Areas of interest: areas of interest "Zhangjing Experimental Primary School"
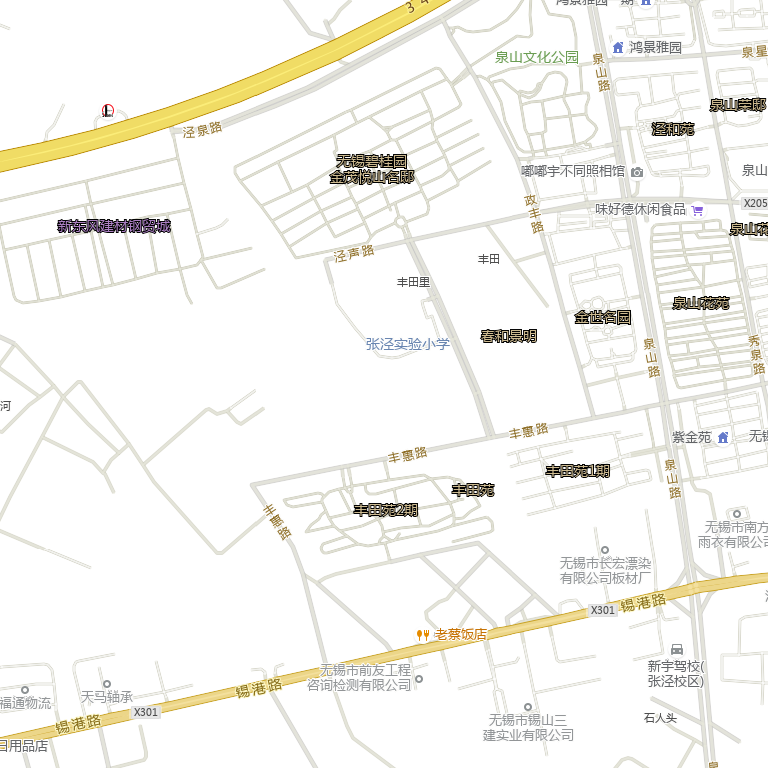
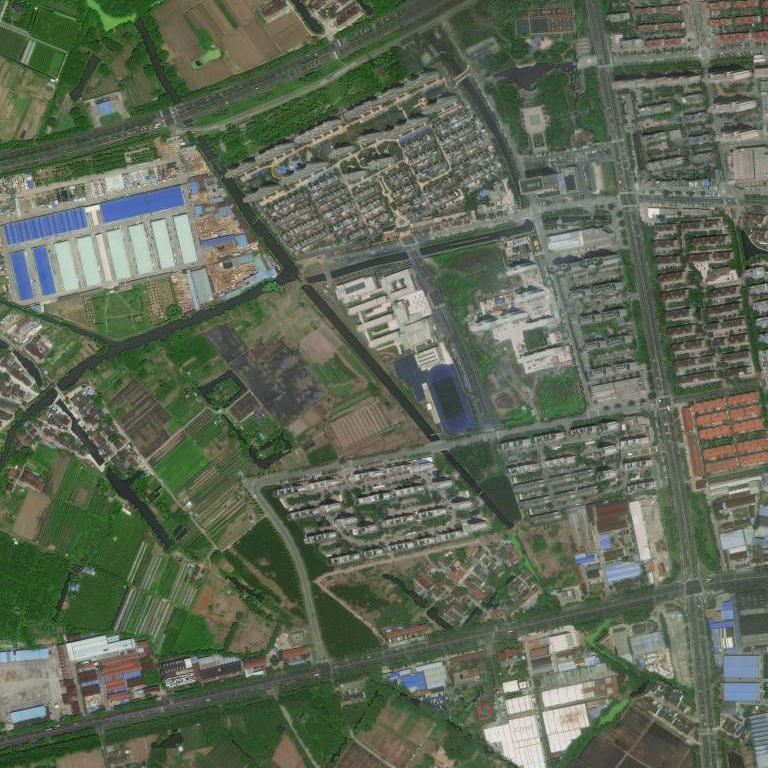